Question: I have a URL
'http://localhost:8080/BIM/teacher/reports/section-exercise/assignment?x=1&y=2&z=3'
I have 2 btns

I'm not sure how would I bind those 2 btn to the correct URL.
If the 'Remediation' is clicked, I want to set the href to
'http://localhost:8080/BIM/teacher/reports/section-exercise/remediation?x=1&y=2&z=3'
The only different is the 4th segment, the rest stay the same.
Any helps / suggestions on them will be much appreciated !
I guess - I might have to :
- - -
I hope I'm in the right track for this.
Let me know if you guys, notice something.
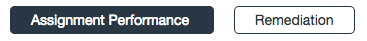
Answer: Here you can change the URL to what ever you like.
I am using Replace fucntion to change the URL on the fly
'''
var url='http://localhost:8080/BIM/teacher/reports/section-exercise/assignment?x=1&y=2&z=3'
$('button1').click(function() {
$(this).attr('href', url);
});
$('button2').click(function() {
$(this).attr('href', url.replace('assignment','remediation');
});
'''